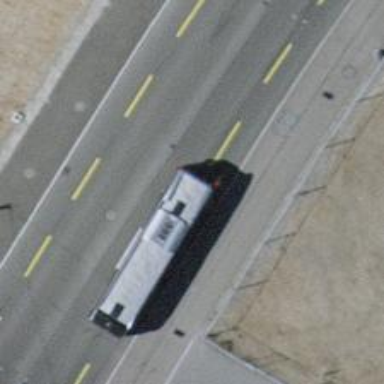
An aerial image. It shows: Asphalt service road for trolleybuses with trolley wire overhead.